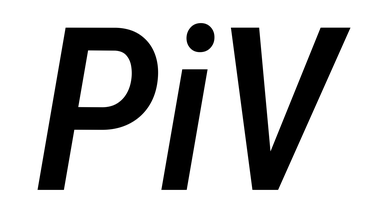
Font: Roboto-Italic_Condensed_Medium_Italic